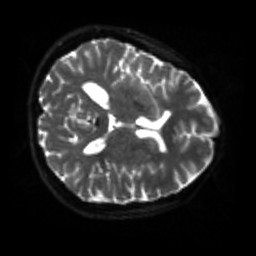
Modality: sbref
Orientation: axial
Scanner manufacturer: siemens
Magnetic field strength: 3 T
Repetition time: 4 s
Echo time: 0.0594 s